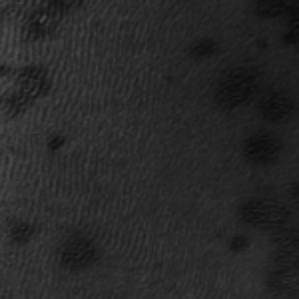
Label: frost